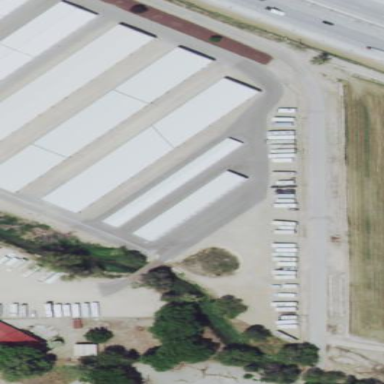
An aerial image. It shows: Warehouse.